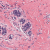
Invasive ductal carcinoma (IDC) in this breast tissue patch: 1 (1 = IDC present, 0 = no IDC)